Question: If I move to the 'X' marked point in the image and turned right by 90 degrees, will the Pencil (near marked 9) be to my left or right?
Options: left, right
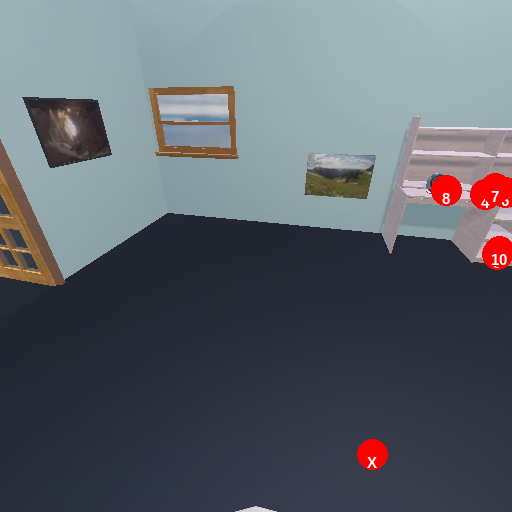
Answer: left